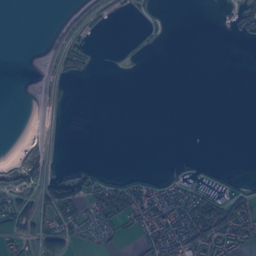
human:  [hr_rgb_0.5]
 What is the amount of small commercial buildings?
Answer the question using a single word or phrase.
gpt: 14

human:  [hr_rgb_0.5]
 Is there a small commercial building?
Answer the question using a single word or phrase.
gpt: yes

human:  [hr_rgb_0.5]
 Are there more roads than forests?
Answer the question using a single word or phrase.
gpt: yes

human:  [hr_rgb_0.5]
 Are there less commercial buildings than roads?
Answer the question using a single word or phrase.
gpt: yes

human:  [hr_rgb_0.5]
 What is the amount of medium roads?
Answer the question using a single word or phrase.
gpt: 0

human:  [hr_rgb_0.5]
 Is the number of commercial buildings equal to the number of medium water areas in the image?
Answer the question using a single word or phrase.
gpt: no

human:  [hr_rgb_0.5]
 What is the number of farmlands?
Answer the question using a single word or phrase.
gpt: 9

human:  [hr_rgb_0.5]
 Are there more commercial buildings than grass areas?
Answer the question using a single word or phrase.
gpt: no

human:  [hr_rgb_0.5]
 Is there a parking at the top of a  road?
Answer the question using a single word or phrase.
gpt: yes

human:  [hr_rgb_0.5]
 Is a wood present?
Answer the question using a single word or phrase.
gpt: yes

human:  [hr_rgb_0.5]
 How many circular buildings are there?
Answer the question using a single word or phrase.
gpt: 1

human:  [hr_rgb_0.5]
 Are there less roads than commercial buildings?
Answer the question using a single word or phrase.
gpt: no

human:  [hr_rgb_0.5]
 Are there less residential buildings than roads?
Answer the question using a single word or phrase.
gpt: no

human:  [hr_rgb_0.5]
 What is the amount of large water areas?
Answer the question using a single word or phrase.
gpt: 3

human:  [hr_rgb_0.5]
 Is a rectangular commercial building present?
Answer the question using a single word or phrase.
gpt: yes

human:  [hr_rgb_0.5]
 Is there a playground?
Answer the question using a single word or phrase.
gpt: yes

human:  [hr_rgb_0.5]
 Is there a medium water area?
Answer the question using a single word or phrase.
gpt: yes

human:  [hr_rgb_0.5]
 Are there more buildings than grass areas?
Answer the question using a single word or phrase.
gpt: yes

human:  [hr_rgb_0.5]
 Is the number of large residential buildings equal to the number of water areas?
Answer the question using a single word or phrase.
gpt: no

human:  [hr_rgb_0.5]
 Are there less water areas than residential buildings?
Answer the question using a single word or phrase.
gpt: yes

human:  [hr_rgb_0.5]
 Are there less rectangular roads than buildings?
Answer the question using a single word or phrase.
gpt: yes

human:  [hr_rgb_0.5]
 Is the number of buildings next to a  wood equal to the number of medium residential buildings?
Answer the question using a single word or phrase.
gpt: no

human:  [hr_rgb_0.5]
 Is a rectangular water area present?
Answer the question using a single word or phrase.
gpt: yes

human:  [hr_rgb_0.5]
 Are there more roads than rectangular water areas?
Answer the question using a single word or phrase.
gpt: yes

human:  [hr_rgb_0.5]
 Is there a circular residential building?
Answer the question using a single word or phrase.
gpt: yes

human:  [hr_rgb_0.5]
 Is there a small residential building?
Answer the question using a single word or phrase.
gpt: yes

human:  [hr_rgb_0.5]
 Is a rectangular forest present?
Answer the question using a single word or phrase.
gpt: yes

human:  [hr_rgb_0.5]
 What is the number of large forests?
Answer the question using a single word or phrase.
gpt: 14

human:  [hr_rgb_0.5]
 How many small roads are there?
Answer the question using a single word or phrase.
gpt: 497

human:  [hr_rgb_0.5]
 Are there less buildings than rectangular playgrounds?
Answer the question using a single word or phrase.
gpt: no

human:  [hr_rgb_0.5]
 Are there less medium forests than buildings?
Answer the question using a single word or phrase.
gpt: yes

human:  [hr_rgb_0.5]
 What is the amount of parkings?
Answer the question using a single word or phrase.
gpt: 19

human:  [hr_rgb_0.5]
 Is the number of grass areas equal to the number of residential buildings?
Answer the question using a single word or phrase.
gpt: no

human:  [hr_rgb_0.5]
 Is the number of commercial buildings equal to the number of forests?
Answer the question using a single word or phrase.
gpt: no

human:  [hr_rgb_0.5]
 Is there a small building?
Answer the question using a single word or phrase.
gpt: yes

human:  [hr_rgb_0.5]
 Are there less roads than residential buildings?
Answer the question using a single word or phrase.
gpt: yes